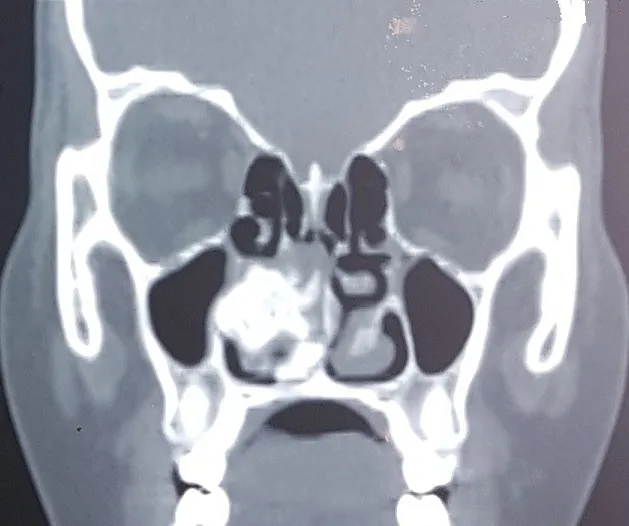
Coronal sinonasal computed tomography (CT) showing a high-density, calcified mass located between the inferior turbinate and nasal septum in the right nasal cavity with destruction of medial wall of maxillary sinus.
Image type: radiology (ct)